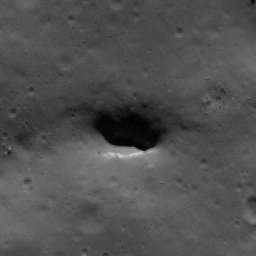
Pit: Copernicus 17a
Host crater: Copernicus
Host type: impact_melt
Lunar coordinates: latitude 10.24, longitude 339.601